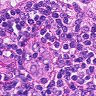
Metastatic tissue present: no